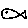
Label: fish